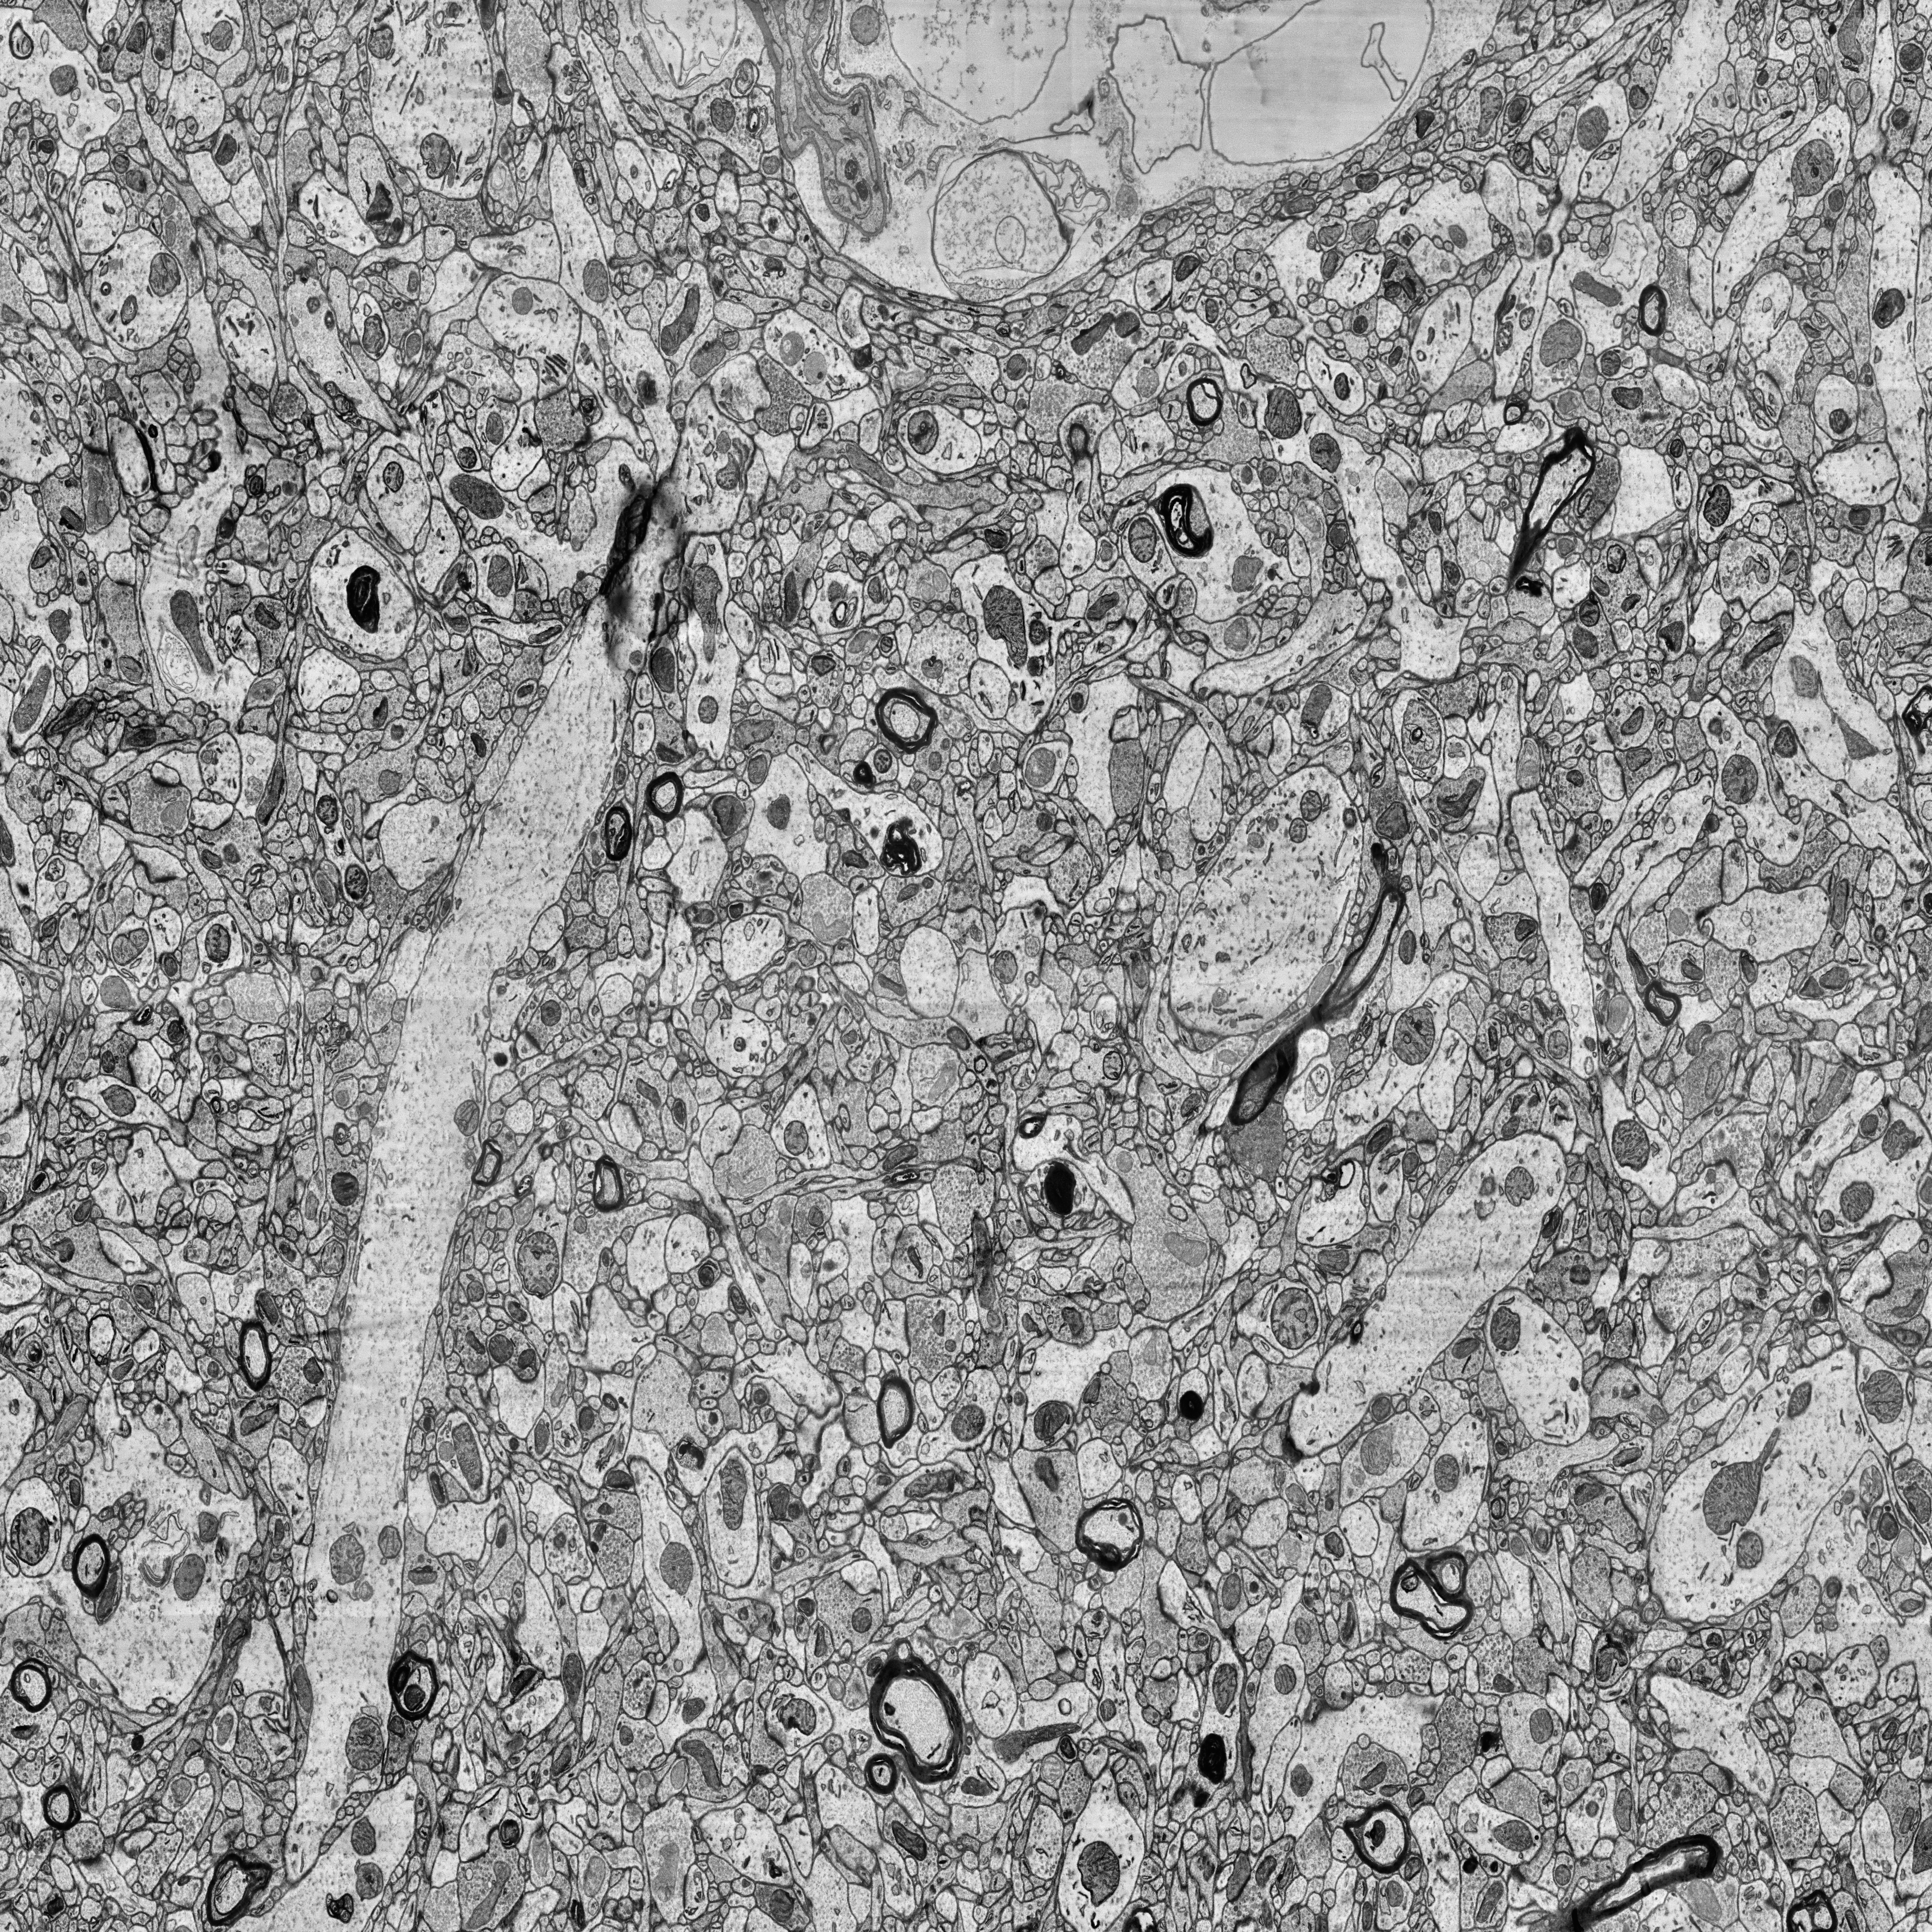
Electron microscopy slice of human cortex tissue
Slice depth (z): 84
Mitochondria instances in slice: 497